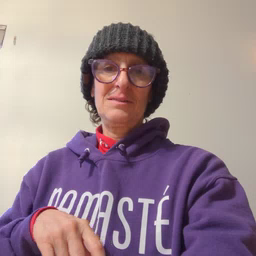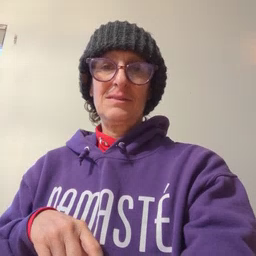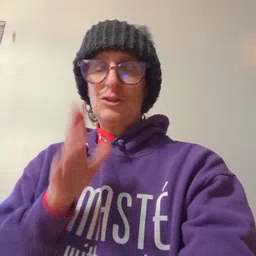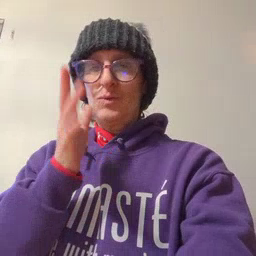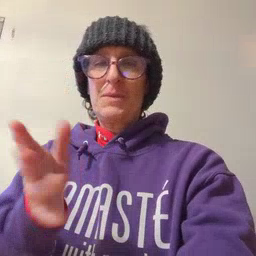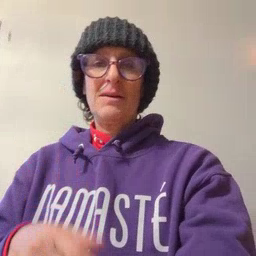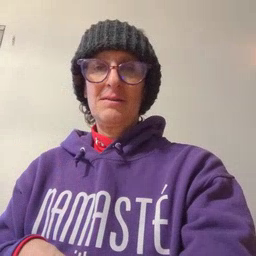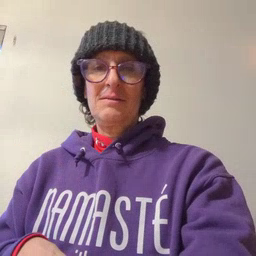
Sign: grandma